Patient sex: M
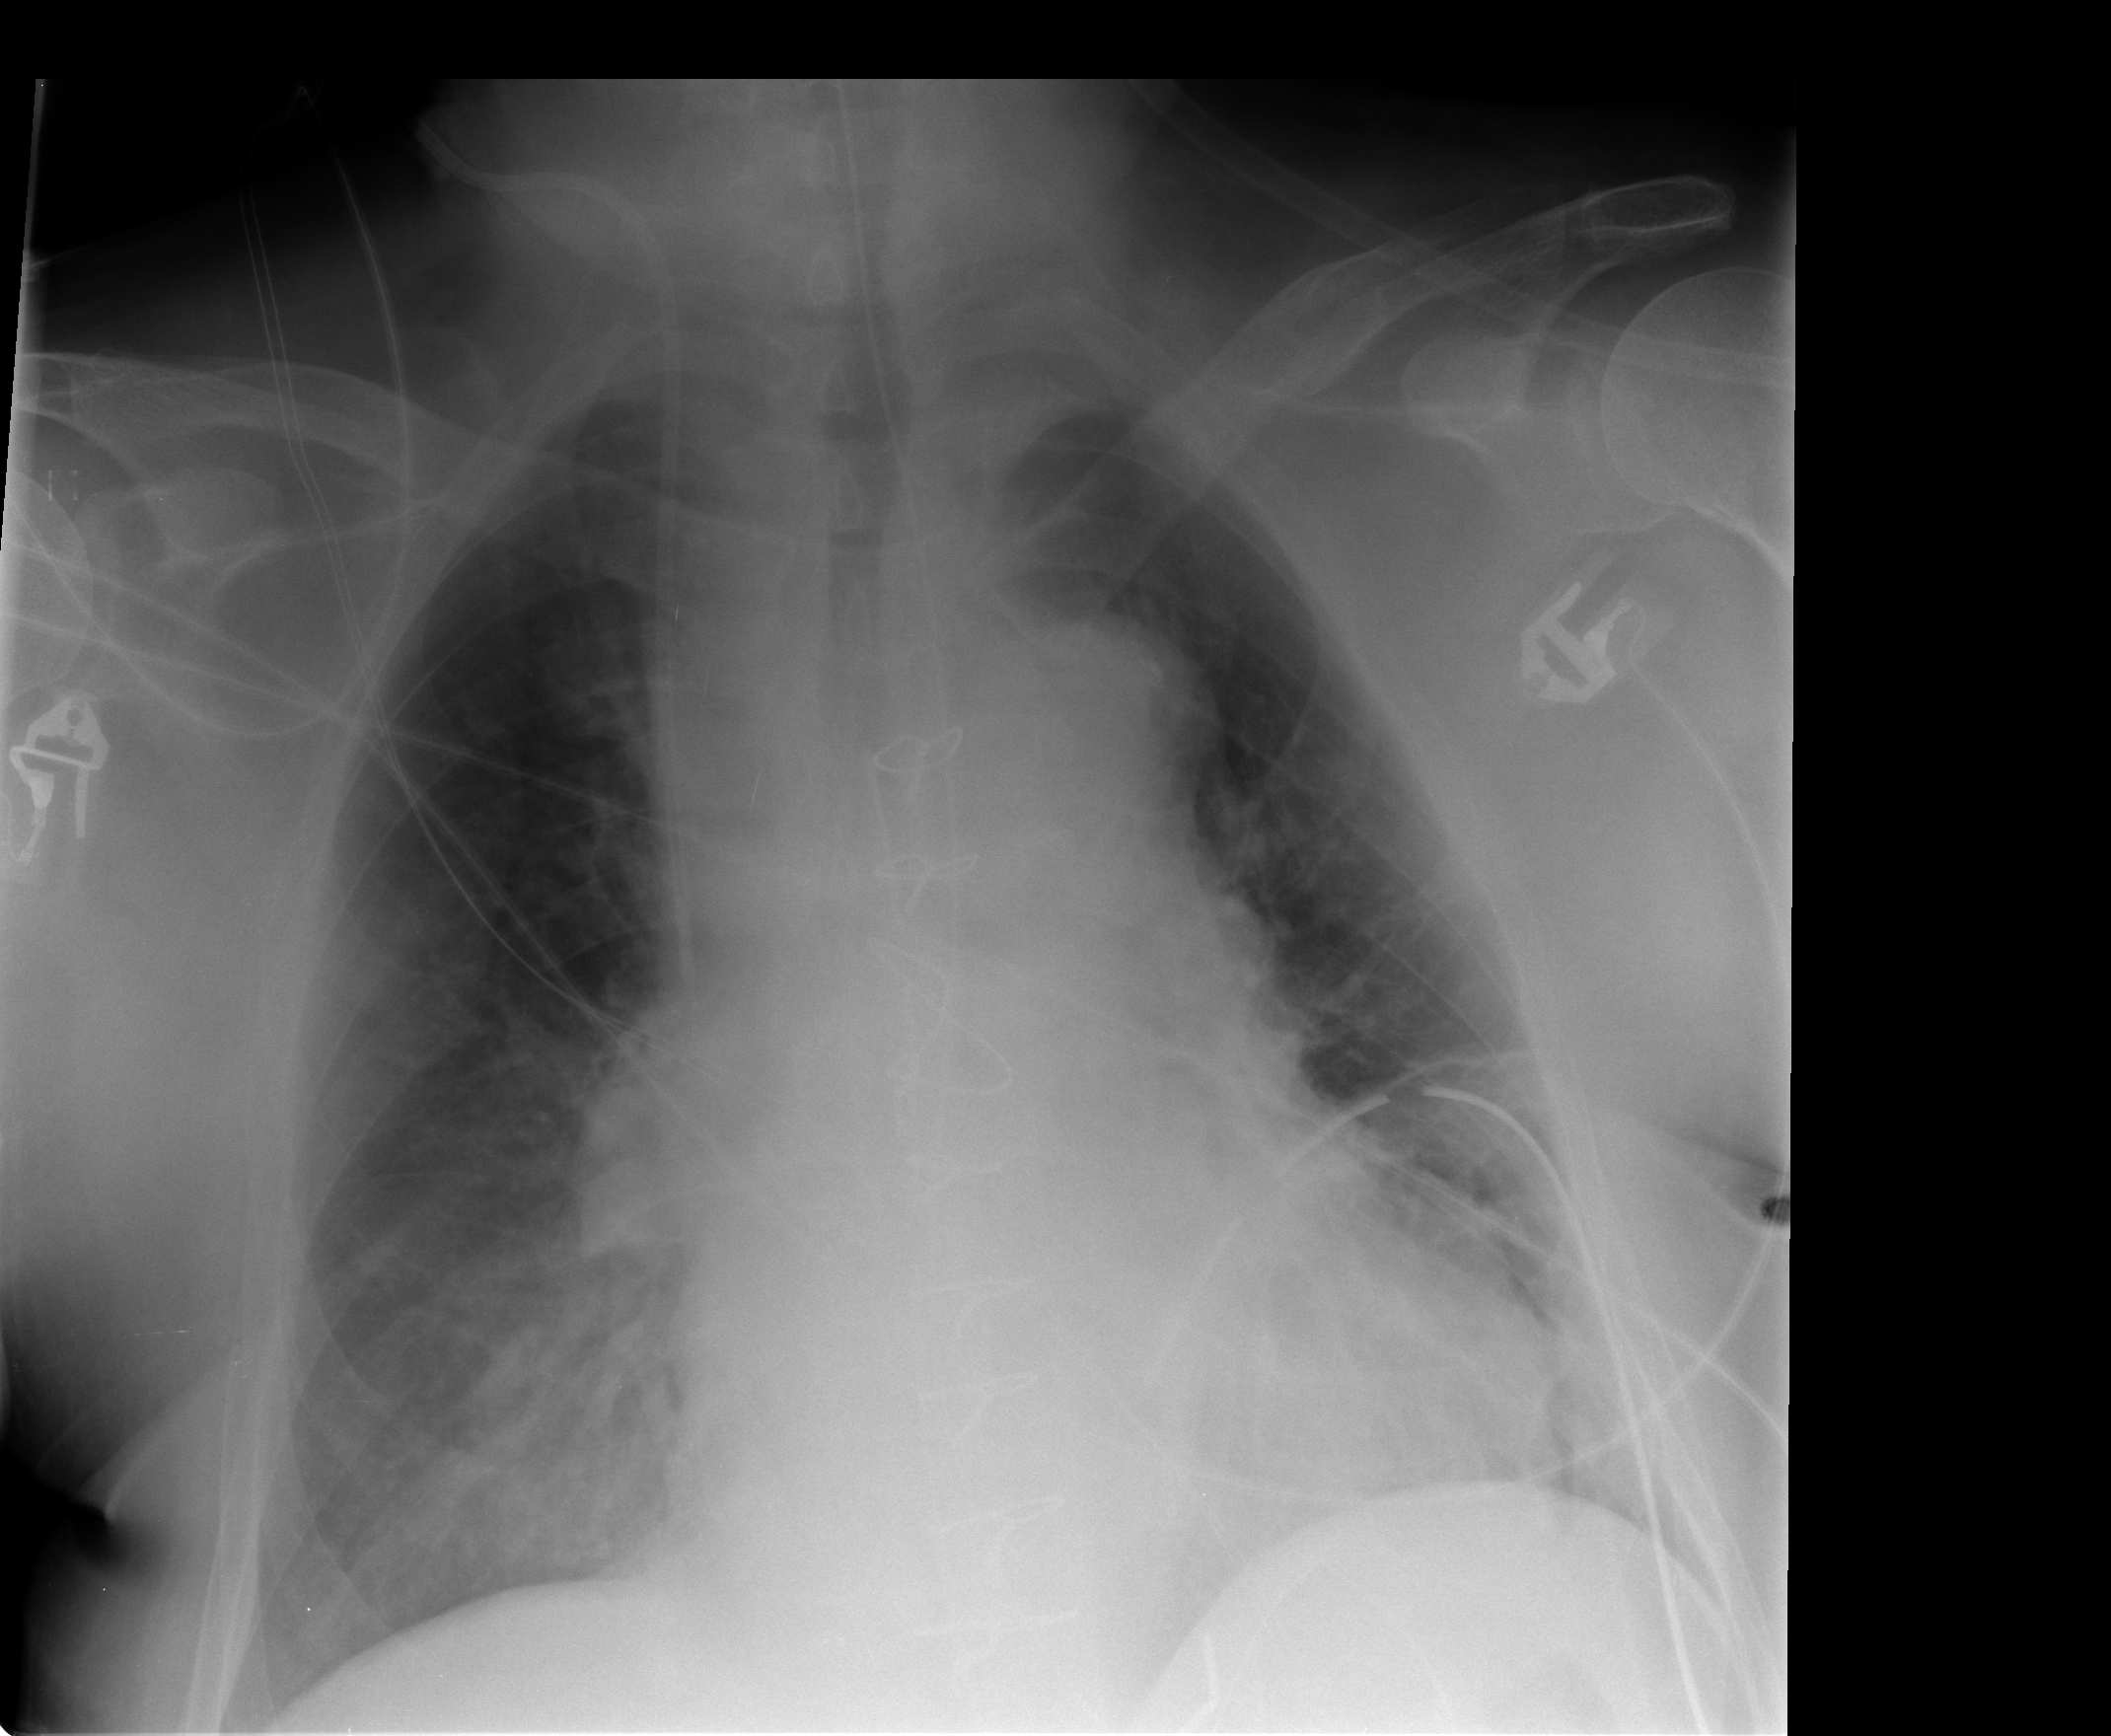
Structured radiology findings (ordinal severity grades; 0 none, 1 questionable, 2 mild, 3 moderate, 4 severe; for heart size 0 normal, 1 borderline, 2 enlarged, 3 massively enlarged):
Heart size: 2
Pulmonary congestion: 1
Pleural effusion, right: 0
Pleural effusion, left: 0
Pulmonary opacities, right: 1
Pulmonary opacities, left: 0
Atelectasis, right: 2
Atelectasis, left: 2